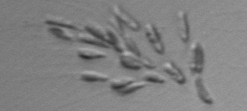
Label: Dinobryon